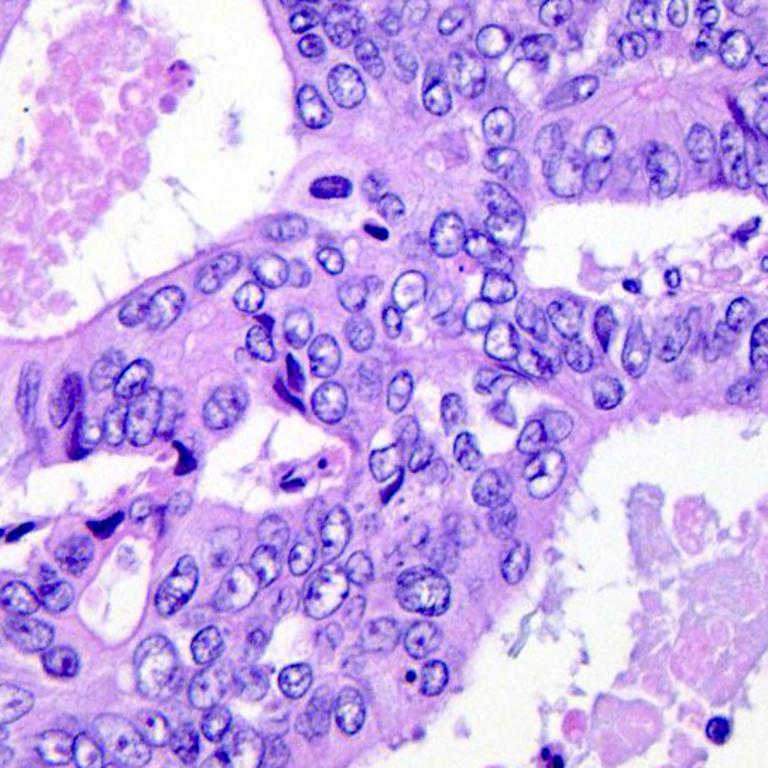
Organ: colon
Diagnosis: adenocarcinomas